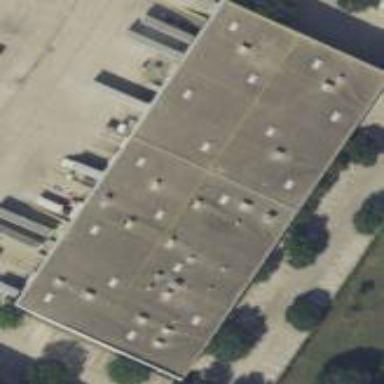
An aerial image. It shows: Industrial building.